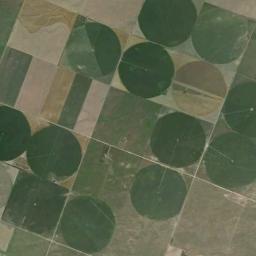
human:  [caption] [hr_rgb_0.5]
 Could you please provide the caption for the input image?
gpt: Round fields are not the same color .

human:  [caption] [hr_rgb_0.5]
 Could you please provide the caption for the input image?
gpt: Many green and tan mixed circular farms of different sizes .

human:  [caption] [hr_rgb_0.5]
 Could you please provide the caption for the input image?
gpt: There are some green circle farmland and square farmland .

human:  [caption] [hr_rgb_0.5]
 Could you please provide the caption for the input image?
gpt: Several green circular farmlands are surrounded by other farmlands that grows other crops .

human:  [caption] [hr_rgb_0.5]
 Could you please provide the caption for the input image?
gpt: There are many cultivated circular farmlands of the same size arranged neatly .